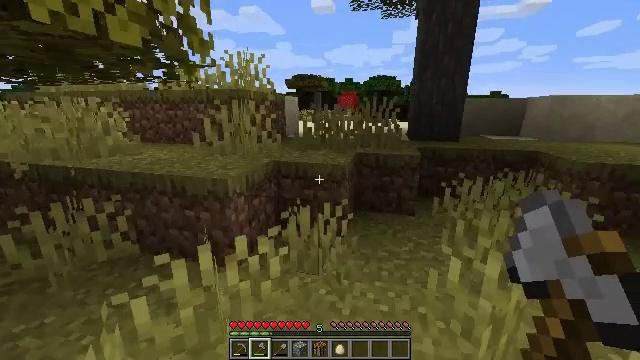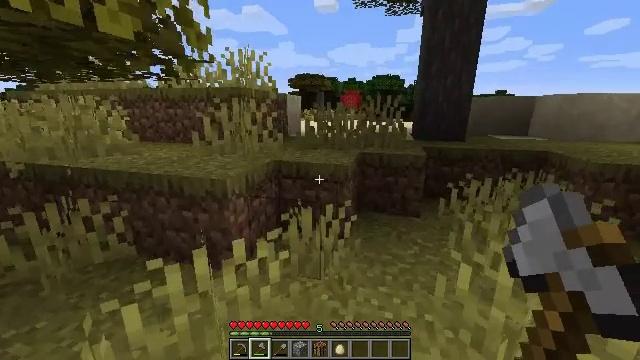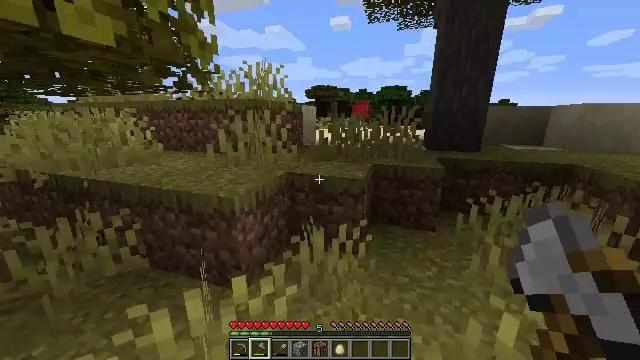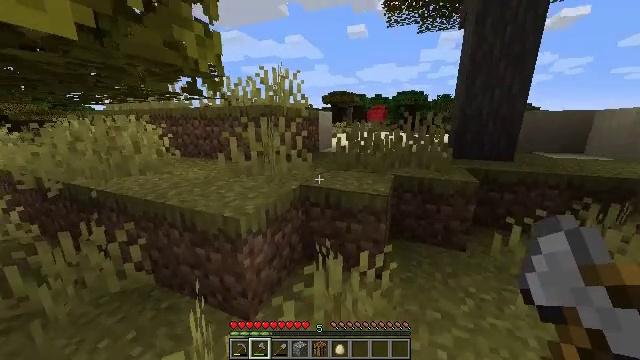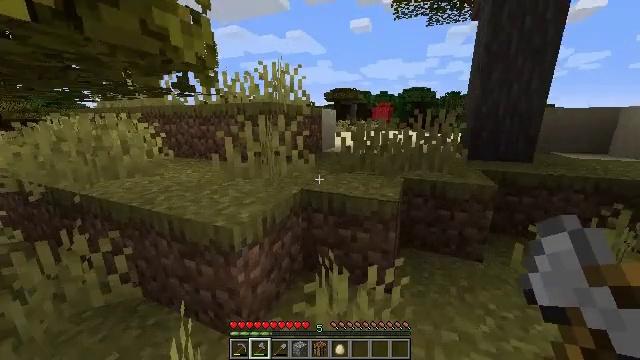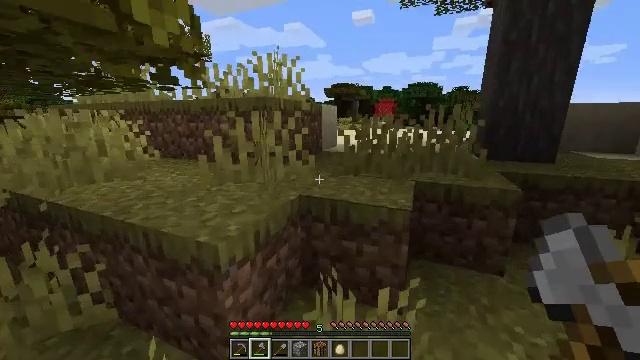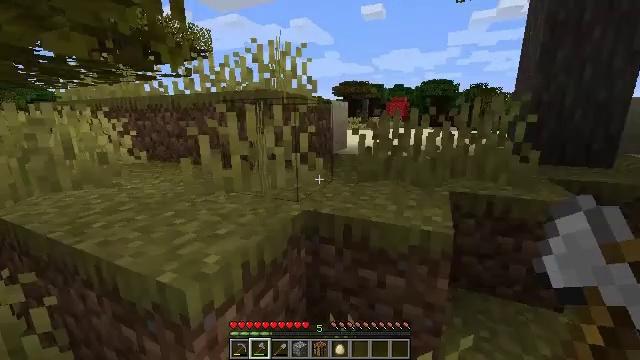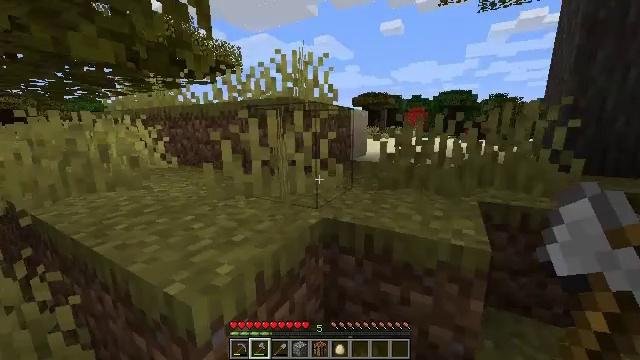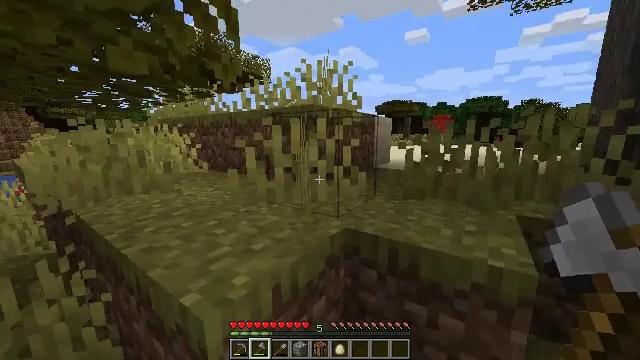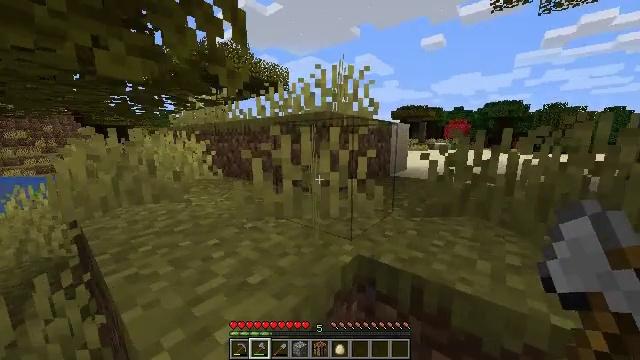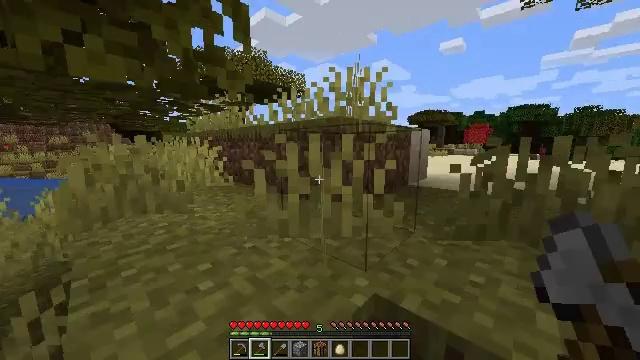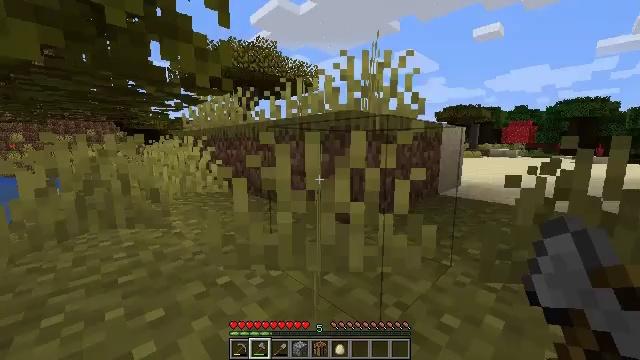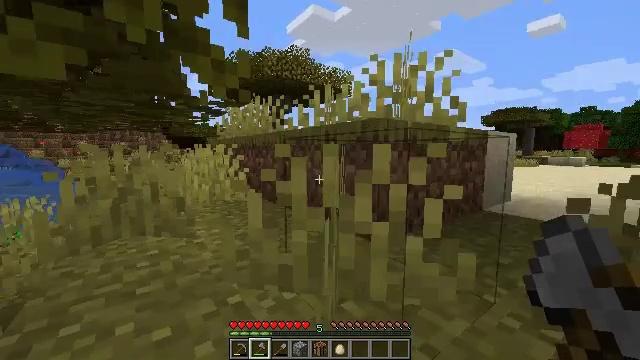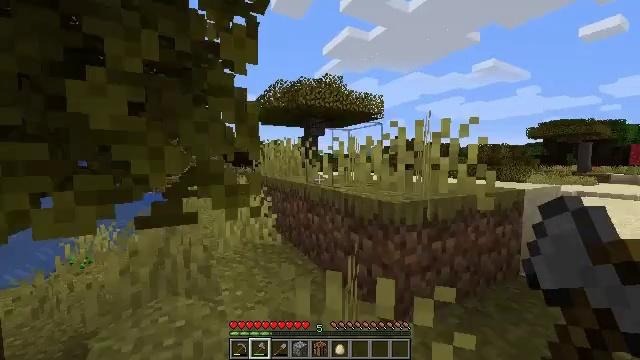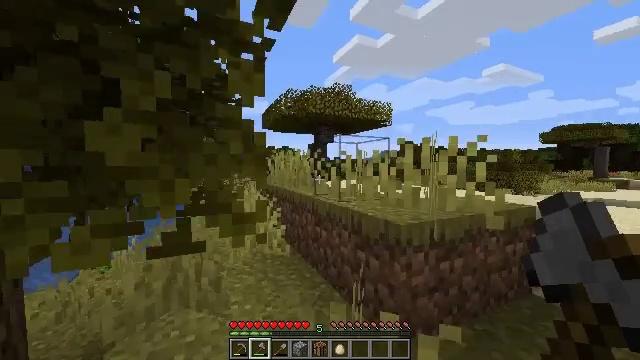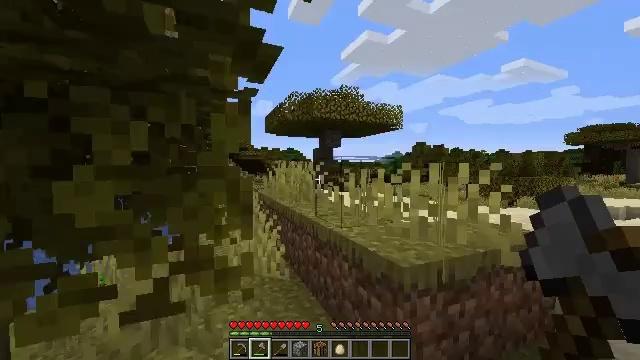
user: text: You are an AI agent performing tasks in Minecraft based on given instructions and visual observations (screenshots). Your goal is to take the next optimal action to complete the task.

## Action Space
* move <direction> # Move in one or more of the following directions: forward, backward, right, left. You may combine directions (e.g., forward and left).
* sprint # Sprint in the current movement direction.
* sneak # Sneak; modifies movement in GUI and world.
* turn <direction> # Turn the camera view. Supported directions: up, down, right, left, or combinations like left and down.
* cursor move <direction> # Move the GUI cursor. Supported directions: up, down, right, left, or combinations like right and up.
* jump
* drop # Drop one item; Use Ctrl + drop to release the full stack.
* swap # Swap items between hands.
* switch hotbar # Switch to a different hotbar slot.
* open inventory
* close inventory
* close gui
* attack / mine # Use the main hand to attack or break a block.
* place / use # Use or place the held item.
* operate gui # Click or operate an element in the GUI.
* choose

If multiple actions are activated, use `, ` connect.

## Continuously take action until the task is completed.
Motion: motion action
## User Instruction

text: Mine coarse dirt from the ground.
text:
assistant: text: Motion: move forward
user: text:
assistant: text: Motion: move forward, turn left
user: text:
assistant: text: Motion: move forward, turn left
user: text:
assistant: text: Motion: move forward
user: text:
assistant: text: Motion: move forward
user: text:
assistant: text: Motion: move forward, turn left
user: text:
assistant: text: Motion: move forward, turn left and up
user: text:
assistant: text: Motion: move forward, turn left and up
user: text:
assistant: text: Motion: move forward, turn left
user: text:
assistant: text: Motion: move forward, turn left and up
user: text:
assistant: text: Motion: move forward, turn left
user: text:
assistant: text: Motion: move forward, turn left and up, jump
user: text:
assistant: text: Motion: move forward, turn left and up, jump
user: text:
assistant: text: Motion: move forward, turn left, jump
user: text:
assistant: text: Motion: move forward, turn left, jump
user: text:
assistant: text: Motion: move forward, turn left
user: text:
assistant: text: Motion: move forward, turn left
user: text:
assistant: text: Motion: move forward, turn left
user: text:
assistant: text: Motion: move forward, turn left
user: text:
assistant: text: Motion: move forward, turn left
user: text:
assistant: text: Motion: move forward, turn left
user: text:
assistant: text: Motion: move forward, turn left
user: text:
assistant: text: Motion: move forward
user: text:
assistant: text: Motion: move forward
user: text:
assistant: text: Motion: move forward, turn right
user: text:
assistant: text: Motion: move forward, turn right
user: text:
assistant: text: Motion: move forward, turn right
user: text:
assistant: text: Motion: move forward, turn right
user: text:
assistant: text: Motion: move forward, turn right
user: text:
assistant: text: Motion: move forward, turn right